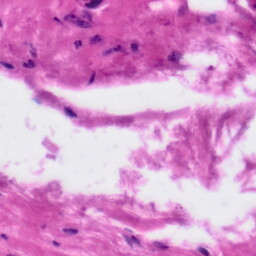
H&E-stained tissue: Tonsil